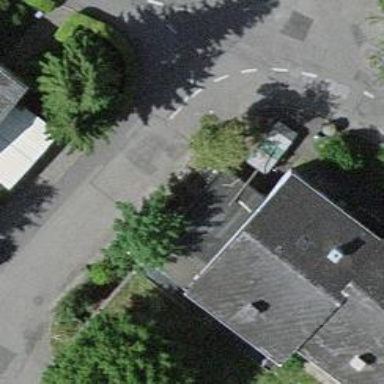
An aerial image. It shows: Post box is visible.